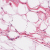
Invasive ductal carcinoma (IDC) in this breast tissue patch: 0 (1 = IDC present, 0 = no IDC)